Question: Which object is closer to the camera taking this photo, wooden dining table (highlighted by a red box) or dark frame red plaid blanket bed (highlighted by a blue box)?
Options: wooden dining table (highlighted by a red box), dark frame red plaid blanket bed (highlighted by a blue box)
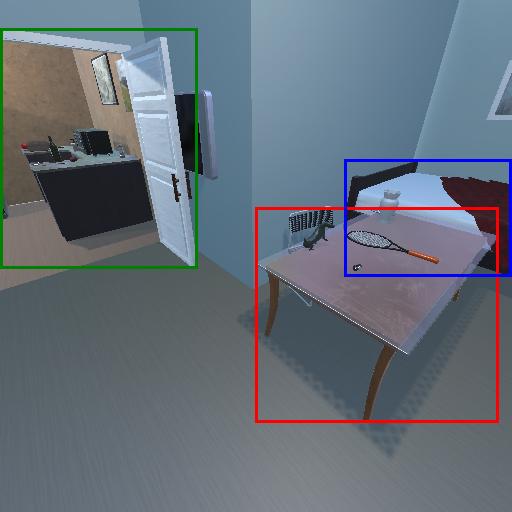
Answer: wooden dining table (highlighted by a red box)